Interaction volume radius: 5 \u00c5
Interaction volume height: 20 \u00c5
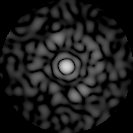
Disorder parameter: 0.8318